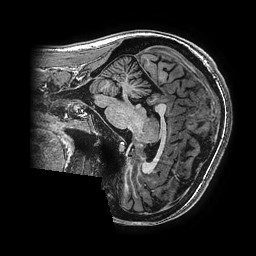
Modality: T1w
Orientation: sagittal
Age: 29
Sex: female
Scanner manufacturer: ge
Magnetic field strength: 3 T
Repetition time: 0.00766 s
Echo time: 0.003476 s